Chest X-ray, PA view. Patient: 62 years old, sex F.
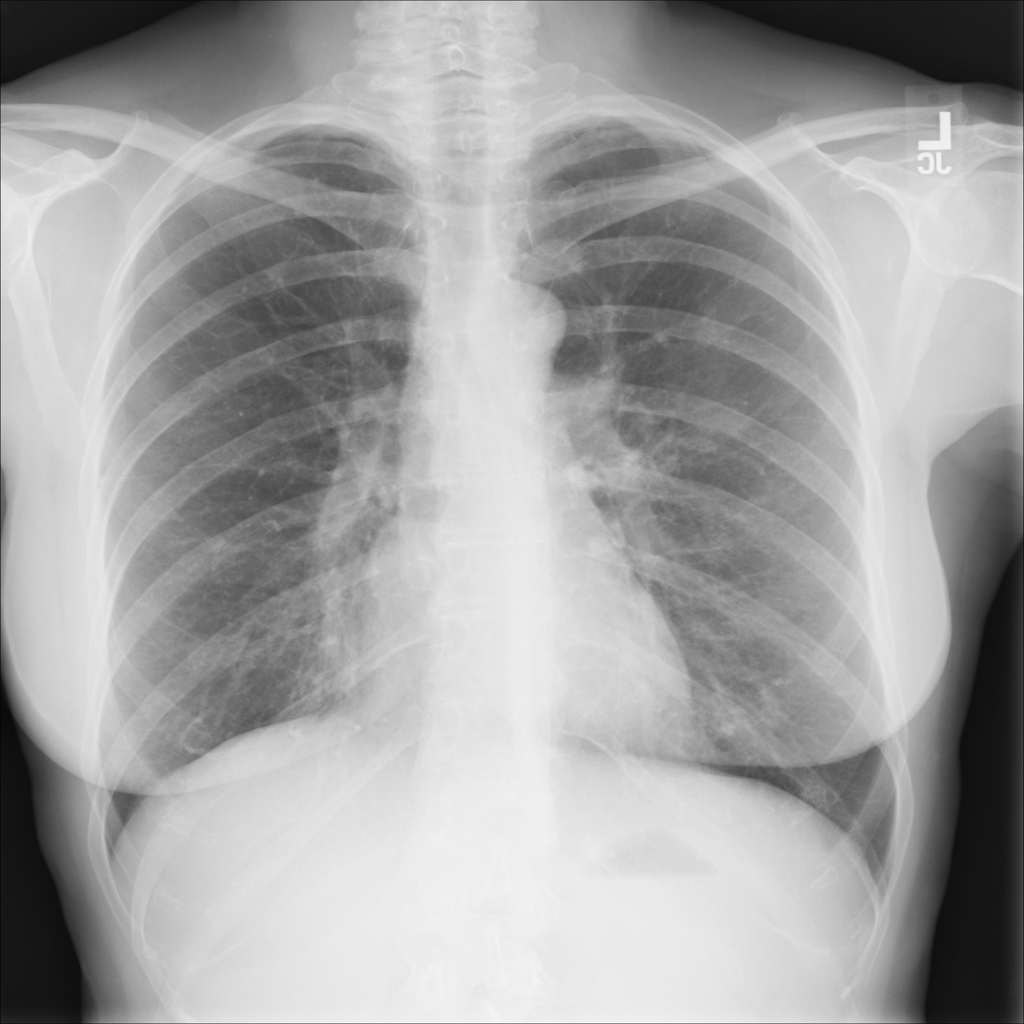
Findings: No Finding